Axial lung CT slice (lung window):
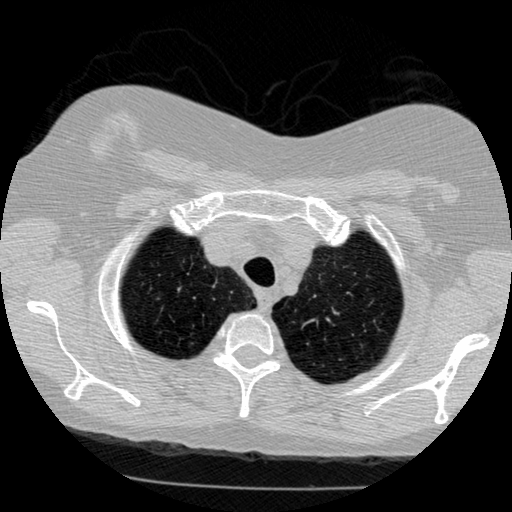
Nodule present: no